Question: I have a problem where the lighting in my model looks as if it is reversed on every model that is rendered. I am lighting a field of tiles, each tile encapsulates an 8x8 subset of smaller tiles so each larger tile contains 4*8*8 vertices.

I have the normal set to 1 in the Y direction - tried reversing it but of course that made the lighting point the other way so the scene went dark. Also tried reversing the winding for all triangles but that just produced a completely garbled mess. I do pass the normals and light position to a shader but I can't see anything there that would produce this effect. I've poked around the shader changing various signs etc but nothing fixed it.
Has anyone seen this before? What would I be looking for to fix it?
There is a ton of code involved in this project so I'll just post what I think is relevant.
'''
public void initVBOData(int _worldID, int SIZE, ArrayList<Cube> c){
int i = 0;
cubes = c;
worldID = _worldID;
QUAD_SIZE = SIZE;
//the vertices for each tile
vertBuffer[0] = 1;
vertBuffer[1] = 1;
vertBuffer[2] = 1;
vertBuffer[3] = -1;
vertBuffer[4] = 1;
vertBuffer[5] = 1;
vertBuffer[6] = -1;
vertBuffer[7] = 1;
vertBuffer[8] = -1;
vertBuffer[9] = 1;
vertBuffer[10] = 1;
vertBuffer[11] = -1;
for (int x = 0; x < QUAD_SIZE;x+=1 ){
for (int z = 0; z < QUAD_SIZE;z+=1 ){
vertBuffer[i + 0] = vertBuffer[0] + (2 * x);
vertBuffer[i + 1] = vertBuffer[1];
vertBuffer[i + 2] = vertBuffer[2] + (2 * z);
vertBuffer[i + 3] = vertBuffer[3] + (2 * x);
vertBuffer[i + 4] = vertBuffer[4];
vertBuffer[i + 5] = vertBuffer[5] + (2 * z);
vertBuffer[i + 6] = vertBuffer[6] + (2 * x);
vertBuffer[i + 7] = vertBuffer[7];
vertBuffer[i + 8] = vertBuffer[8] + (2 * z);
vertBuffer[i + 9] = vertBuffer[9] + (2 * x);
vertBuffer[i + 10] = vertBuffer[10];
vertBuffer[i + 11] = vertBuffer[11] + (2 * z);
i+=12;
}
}
//the IBO index values
i = 0;
idxBuffer[0] = 1;
idxBuffer[1] = 0;
idxBuffer[2] = 3;
idxBuffer[3] = 3;
idxBuffer[4] = 2;
idxBuffer[5] = 1;
for (int x = 1; x < 64; x++){
i+=6;
idxBuffer[0 + i] = (4 * x) + 1;
idxBuffer[1 + i] = (4 * x) + 0;
idxBuffer[2 + i] = (4 * x) + 3;
idxBuffer[3 + i] = (4 * x) + 3;
idxBuffer[4 + i] = (4 * x) + 2;
idxBuffer[5 + i] = (4 * x) + 1;
}
//the normals for each vertex.
for (i = 0; i<vertBuffer.length;i+=3){
normals[0 + i] = 0;
normals[1 + i] = 1;
normals[2 + i] = 0;
}
//the uvs for texture
for (i = 0; i < UVs.length; i+=32){
System.arraycopy(yellow, 0, UVs, i, 8);
System.arraycopy(red, 0, UVs, i + 8, 8);
System.arraycopy(green, 0, UVs, i + 16, 8);
System.arraycopy(blue, 0, UVs, i + 24, 8);
}
}
'''
'''
glfwSwapBuffers(window); // swap the color buffers
glClear(GL_COLOR_BUFFER_BIT | GL_DEPTH_BUFFER_BIT); // clear the framebuffer
//calc rotate camera
if (updatecamera == true){
updateCamera();
}
glUseProgram(shader.iProgram);
Vector4f lp = new Vector4f(lightX, lightY, lightZ,1.0f);
//camera is the 4x matrix representing 'lookAt'
shader.setUniform(iLightCam, camera);
shader.setUniform(iLightVec, lp);
'''
'''
#version 430
in vec3 Position;
in vec3 Normal;
in vec2 TexCoord;
//uniform sampler2D Tex1;
layout(binding=0) uniform sampler2D Tex1;
struct LightPos {
vec4 LightVector;
mat4 CameraPos;
};
uniform LightPos SetLight;
struct LightInfo {
vec4 Position; //light pos in eye coords
vec3 Intensity; //ads light intensity
};
uniform LightInfo Light;
struct MaterialInfo {
vec3 Ka; //ambient reflectivity
vec3 Kd; //diffuse reflectivity
vec3 Ks; //specular reflectivity
float Shininess; //specular shininess factor
};
uniform MaterialInfo Material;
layout ( location = 0 ) out vec4 FragColor;
void phongModel (vec3 position, vec3 norm, out vec3 ambanddiff, out vec3 spec)
{
vec4 LightPosition = SetLight.LightVector * SetLight.CameraPos;
vec3 s = normalize( vec3(LightPosition) - position);
vec3 v = normalize( -position.xyz );
vec3 r = reflect( -s, norm );
vec3 ambient = Light.Intensity * Material.Ka;
float sDotN = max( dot( s, norm ), 0.0);
vec3 diffuse = Light.Intensity * Material.Kd * sDotN;
spec = vec3(0.0);
if ( sDotN > 0.0 )
spec = Light.Intensity * Material.Ks * pow(max( dot(r,v), 0.0), Material.Shininess);
ambanddiff = ambient + diffuse;
}
void main(void)
{
vec3 ambanddiff, spec;
vec4 texColor = texture( Tex1, TexCoord );
phongModel (Position, Normal, ambanddiff, spec);
FragColor = vec4(ambanddiff, 1.0) * texColor + vec4(spec, 1.0);
}
'''
'''
#version 430
layout (location = 0) in vec3 VertexPosition;
layout (location = 1) in vec3 VertexNormal;
layout (location = 2) in vec2 VertexTexCoord;
out vec3 Position;
out vec3 Normal;
out vec2 TexCoord;
out vec4 MVPPos;
uniform mat4 ModelViewMatrix;
uniform mat3 NormalMatrix;
uniform mat4 ProjectionMatrix;
uniform mat4 MVP;
void main()
{
TexCoord = VertexTexCoord;
Normal = normalize( NormalMatrix * VertexNormal );
Position = vec3( ModelViewMatrix * vec4(VertexPosition,1.0) );
//gl_Position = MVP * vec4(VertexPosition,1.0);
MVPPos = MVP * vec4(VertexPosition,1.0);
gl_Position = MVPPos;
}
'''
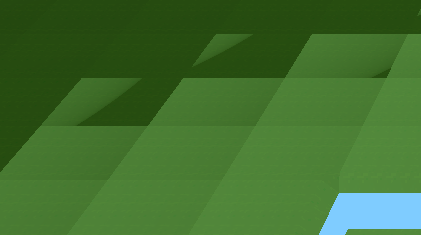
Answer: After three days I finally figured it out. My only clue was that the lighting was somehow 'reversed' so I spent a lot of time changing signs for - to + and vice versa and changing various orders of multiplication. In the end the error was not in my shaders. The value that I was passing to the "ModelViewMatrix" in the vertex shader was being calculated in the wrong order.
'''
Matrix4f.mul(model, camera, modelview);
shader.setUniform(iModelView, modelview);
'''
Should be:
'''
Matrix4f.mul(camera, model, modelview);
shader.setUniform(iModelView, modelview);
'''